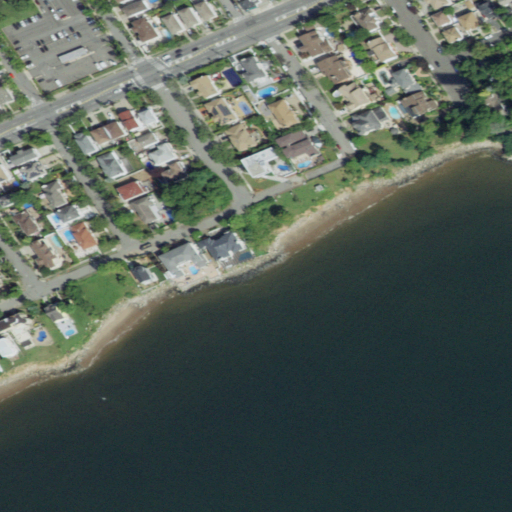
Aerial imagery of beach in New York named Annadale Beach containing open water, medium intensity development, high intensity development, low intensity development, open development, and barren land